Current action and preconditions to check: trajectory_clear

Your task: For each precondition in the list above, predict whether it will hold at this action.

Consider the current scene as observed from the mobile robot's camera, and analyze the predicted future states of all dynamic agents (e.g., people, animals, vehicles, or any moving entities) within the NEXT SECOND.

IMPORTANT: Only answer "very likely" if you are absolutely certain—based on strong, clear evidence—that a dynamic agent will violate the precondition in the predicted future state. Do NOT answer "very likely" for unlikely, ambiguous, or low-probability risks.

Ask yourself for each precondition: Is there a high probability, with clear and convincing evidence, that the predicted future states of any dynamic agent will interfere with the predicted future state of the currently executing action within the NEXT SECOND, causing that precondition to fail?

Assess the risk level based on these predictions. Use "likely" or "very likely" if motions create a clear risk of interference.

Use "neutral" or "improbable" if agents are nearby but their predicted paths are clearly diverging or non-conflicting.

Failure Risk Categories: "very improbable", "improbable", "neutral", "likely", "very likely"

Answer Format: Output ONLY the probability_of_failure value from these categories: "very improbable", "improbable", "neutral", "likely", "very likely"

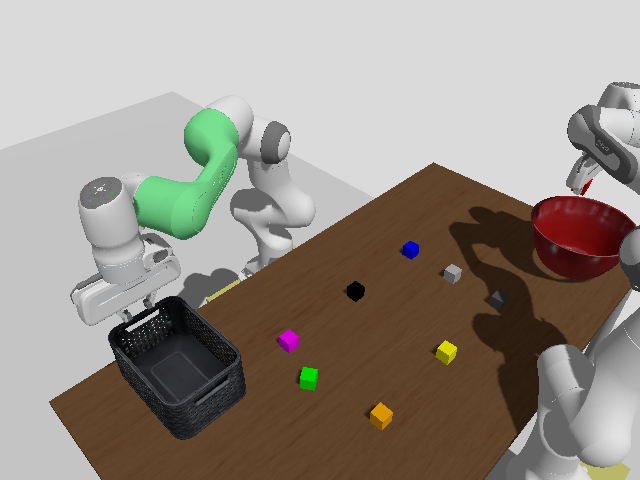

Answer: very improbable